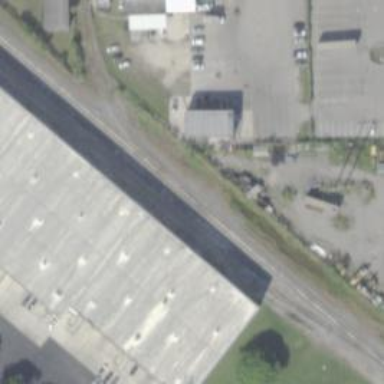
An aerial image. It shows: Railway siding with rails.